Field crop: tomato
Growth stage: 1
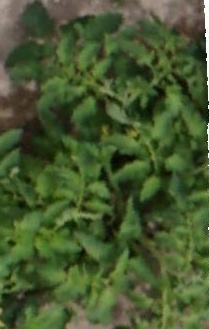
Species: tomato